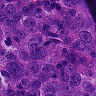
Metastatic tissue present: yes